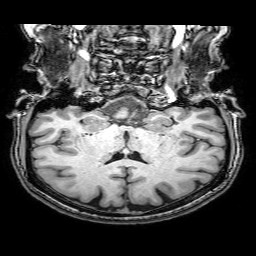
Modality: T1w
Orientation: sagittal
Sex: female
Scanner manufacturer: philips
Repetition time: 0.008144 s
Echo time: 0.00373 s